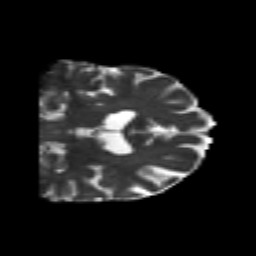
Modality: T2w
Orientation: coronal
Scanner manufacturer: siemens
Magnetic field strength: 3 T
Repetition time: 6.8 s
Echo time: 0.093 s